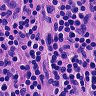
Metastatic tissue present: no